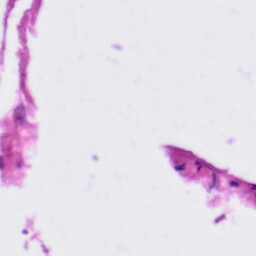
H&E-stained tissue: Tonsil